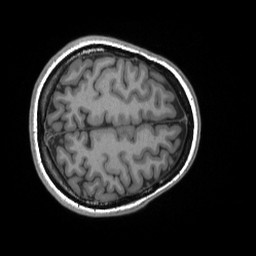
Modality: T1w
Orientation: axial
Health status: ill
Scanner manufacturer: siemens
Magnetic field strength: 3 T
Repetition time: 2.3 s
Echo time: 0.00243 s